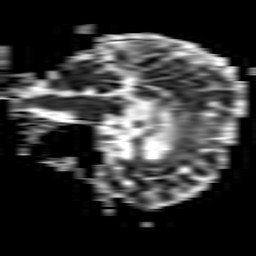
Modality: ADC
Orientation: sagittal
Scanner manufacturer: philips
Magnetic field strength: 1.5 T
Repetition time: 3.526 s
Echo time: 0.06922 s